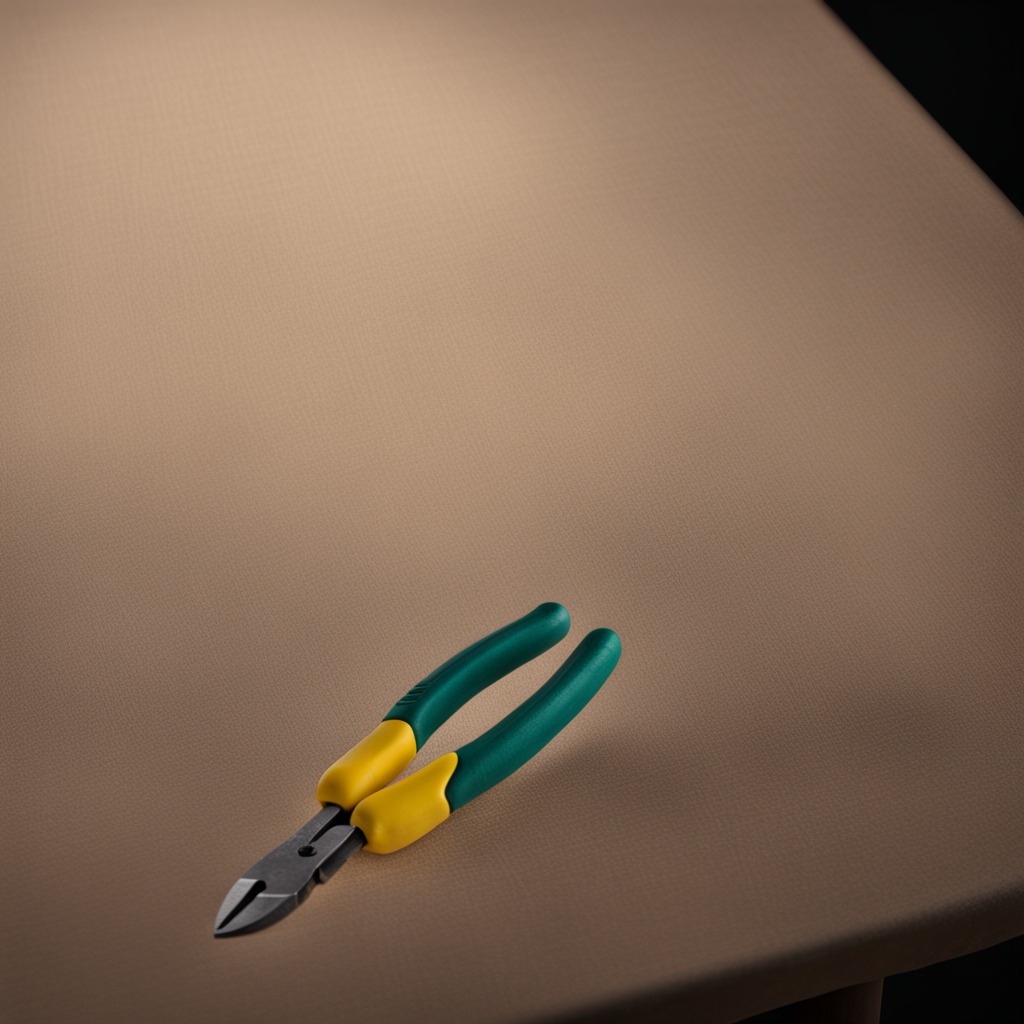
A plier is lying on the wooden table.